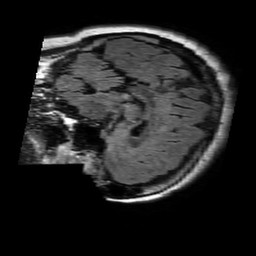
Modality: FLAIR
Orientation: sagittal
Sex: female
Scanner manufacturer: philips
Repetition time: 11 s
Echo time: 0.125 s